Question: I have a model where a place has some descriptions, those descriptions are associated with interests (place.description.interests). A user looking at the view for a place is represented in the model as a user, who also has a number of interests.
What I want to do is sort the description by overlapping interests (including zero overlapping), where my current Linq is:
'''
place dest = (from p in _db.places
where p.short_name == id
select p).Single();
return View(dest);
'''
Now the following will do what I want in SQL on the schema in question:
'''
SELECT COUNT(interest_user.user_id) AS matches, description.*
FROM description JOIN interest_description ON description.user_id = interest_description.user_id AND description.place_id = interest_description.place_id
JOIN interest ON interest_description.interest_id = interest.interest_id
LEFT JOIN interest_user ON interest.interest_id = interest_user.interest_id
WHERE interest_user.user_id = 2
AND description.place_id = 1
GROUP BY interest_description.user_id, interest_description.place_id
ORDER BY matches DESC
'''
But I'm too new to Linq to know how I would handle this correctly. Ideally I could pull this off while still passing in a strongly typed model.
I have managed this so far:
'''
var desc = from d in _db.descriptions
from i in d.interests
from u in i.users.DefaultIfEmpty()
where d.place_id == PlaceID
&& (u.user_id == userID
'''
(PlaceID and UserID are arguments passed to the controller that is managing this).
Simply put, given this linq, I just need to return d, ordered by a count of i.

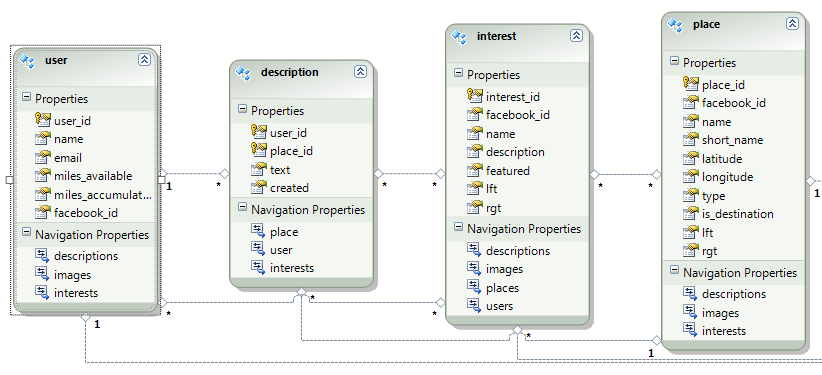
Answer: when your linq query becomes overly complex, i will suggest you creating views in your database and putting them on dbml designer. I have experienced at couple of situations when doing a lot of grouping in linq queries resulted in inefficient sql. Using views will not only result in straight forward linq queries but it also uses the sql that you want.